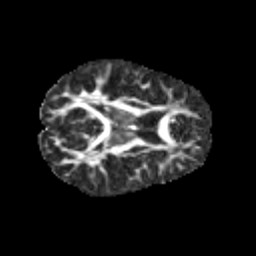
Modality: FA
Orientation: axial
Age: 9
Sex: female
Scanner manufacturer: siemens
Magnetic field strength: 3 T
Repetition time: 3.8 s
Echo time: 0.07 s